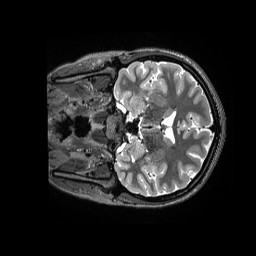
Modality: T2w
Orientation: coronal
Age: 22
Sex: female
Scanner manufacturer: siemens
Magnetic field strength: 3 T
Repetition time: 3.2 s
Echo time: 0.564 s